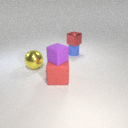
large red rubber cube to the left of small blue rubber cylinder